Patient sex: M
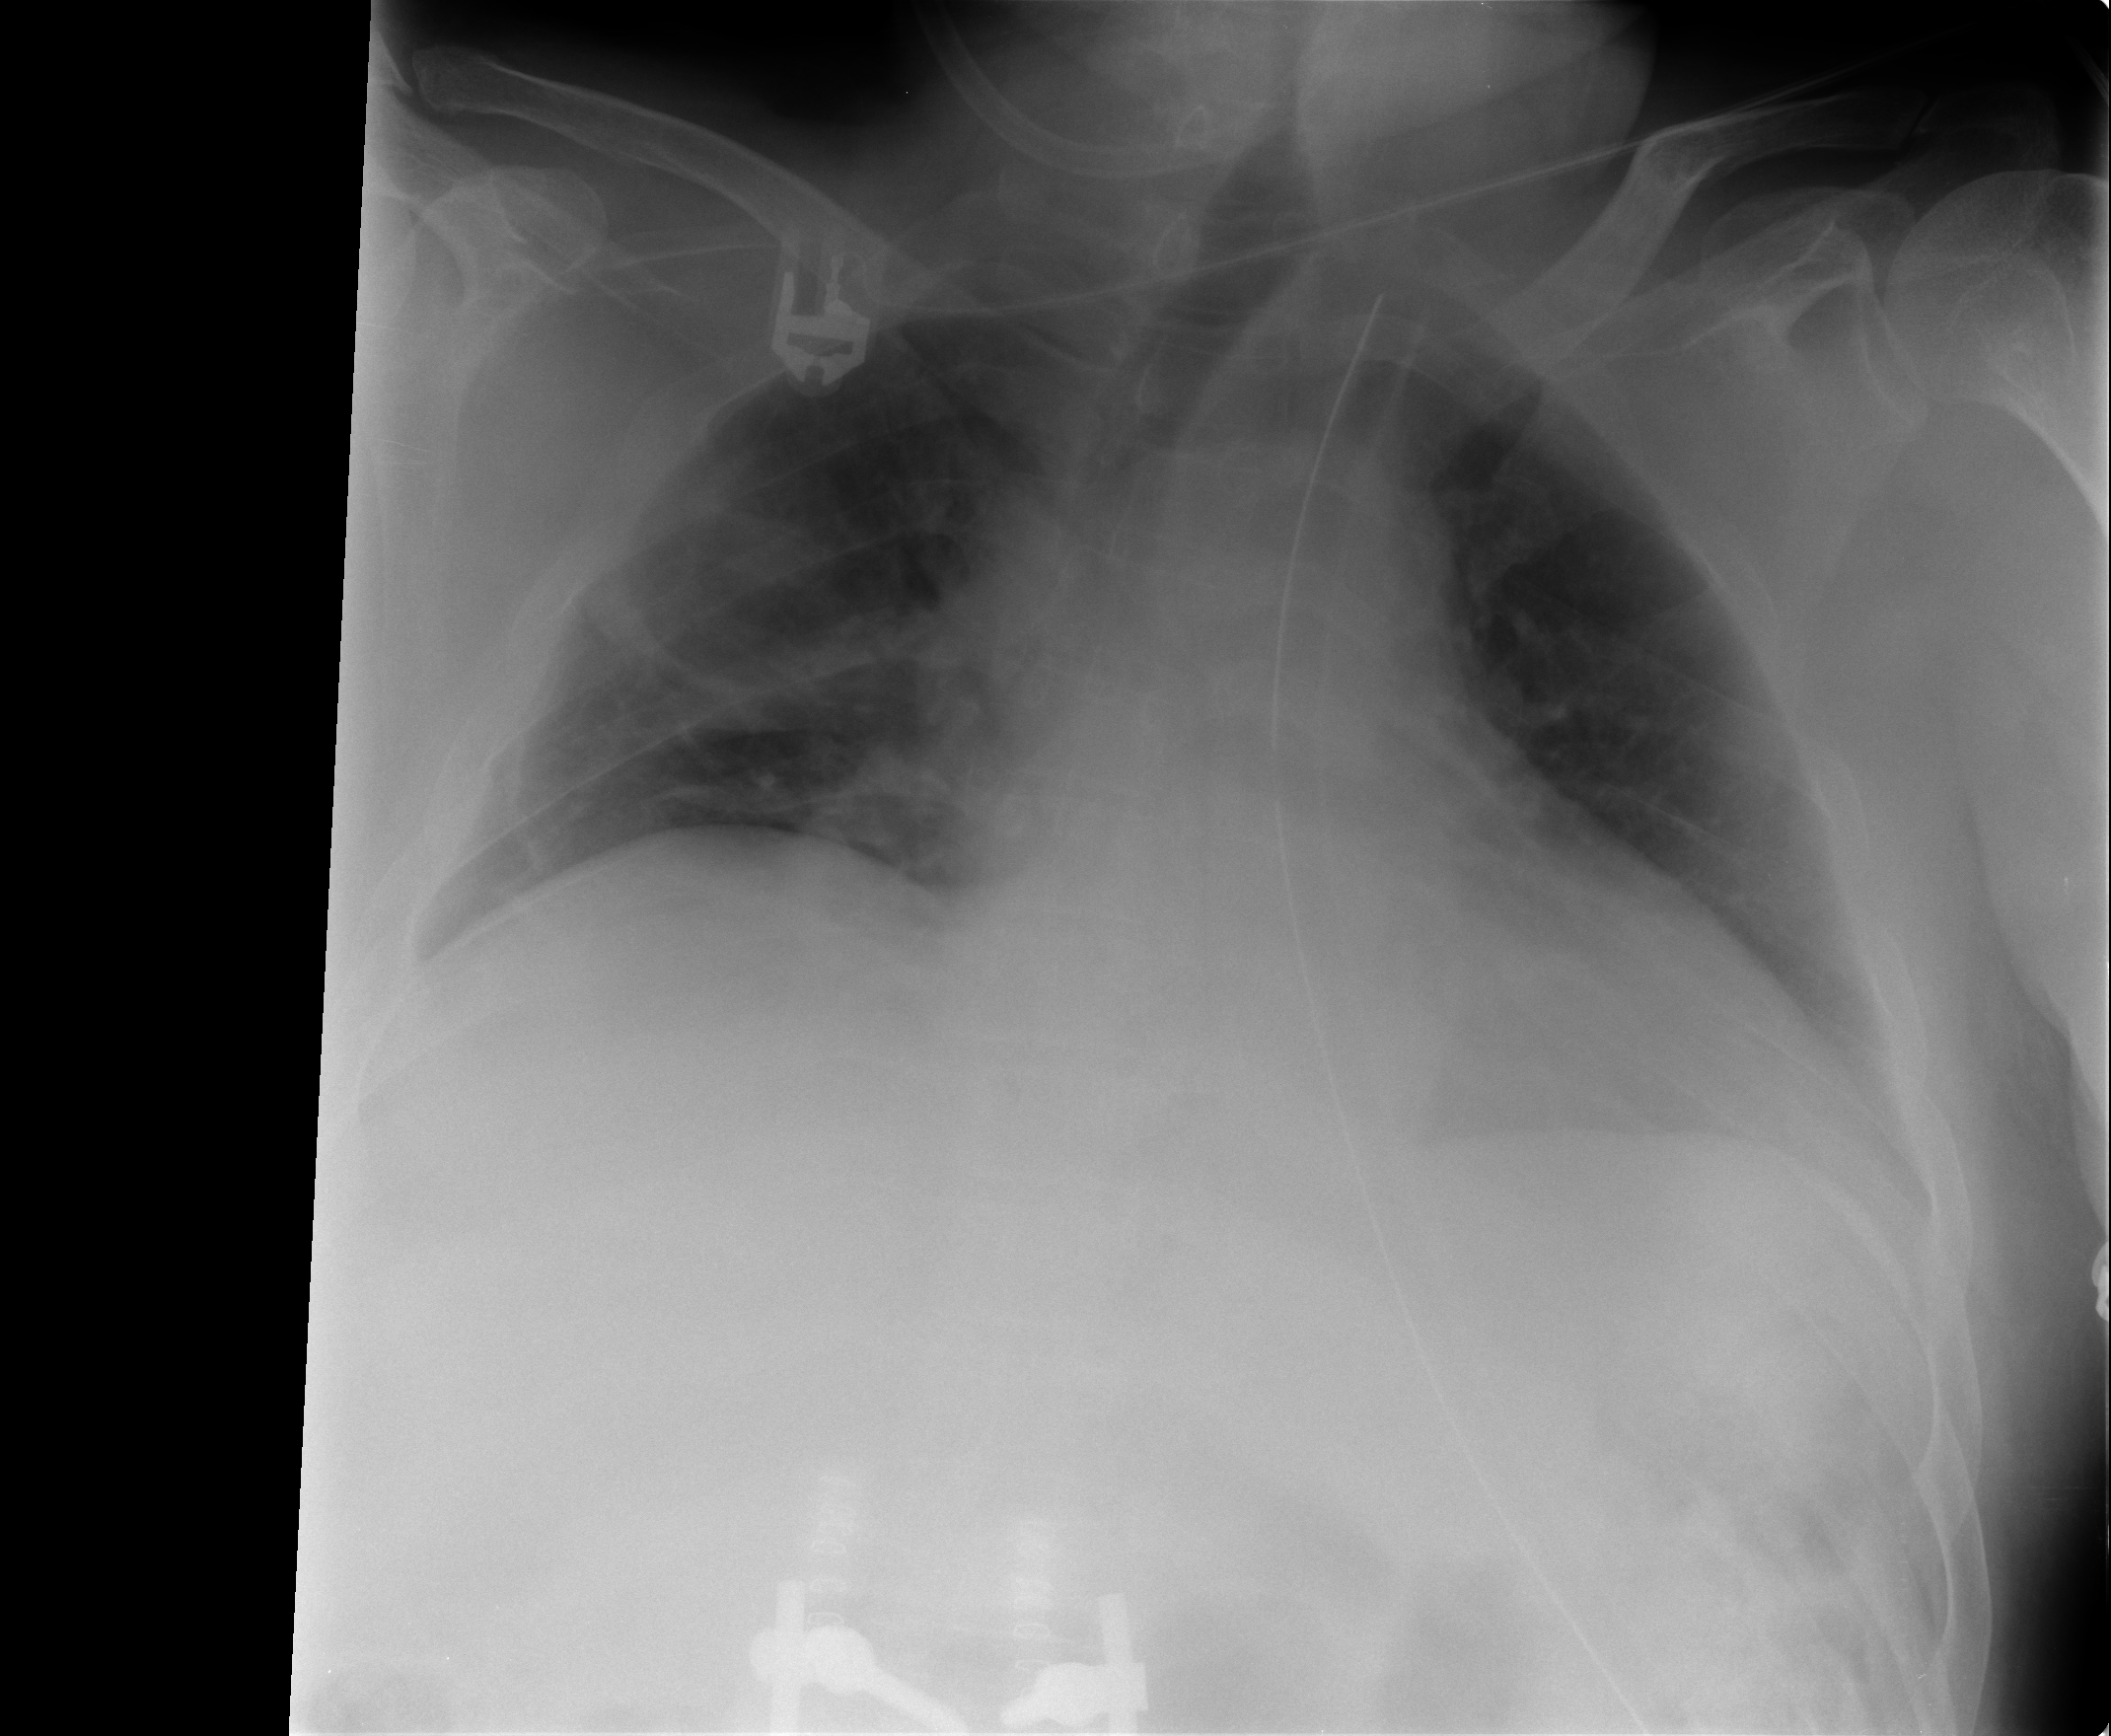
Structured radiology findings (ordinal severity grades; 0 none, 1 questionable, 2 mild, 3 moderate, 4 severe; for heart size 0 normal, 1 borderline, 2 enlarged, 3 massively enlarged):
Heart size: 0
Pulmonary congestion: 0
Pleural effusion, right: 0
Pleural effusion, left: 0
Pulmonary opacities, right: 0
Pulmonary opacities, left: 0
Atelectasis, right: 2
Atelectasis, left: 0